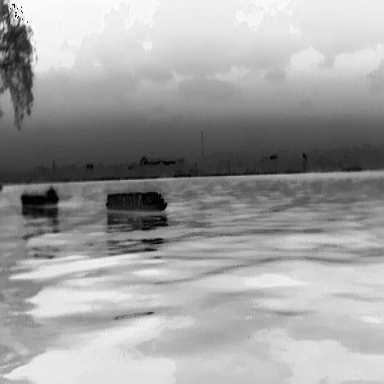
There is a liner in the infrared image.